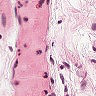
Metastatic tissue present: no